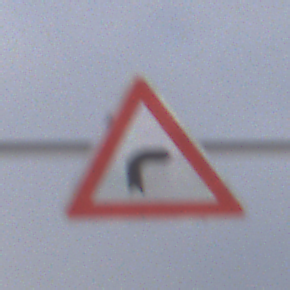
Verkehrszeichen: KurveRechts
Umgebung: Outdoor, Nature
Tageszeit: MorningAfternoon
Wetter: PartlyCloudy
Licht: Natural
Jahreszeit: Winter
Kontrast: HighContrast